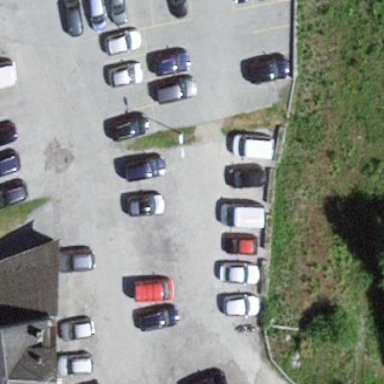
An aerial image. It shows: Parking area with surface.